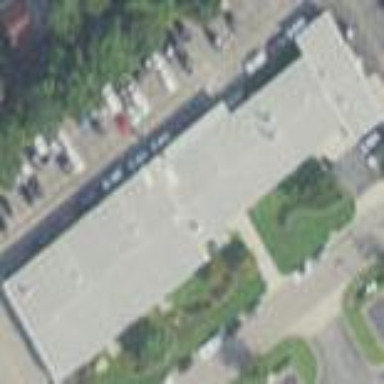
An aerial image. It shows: Car repair shop located in building.